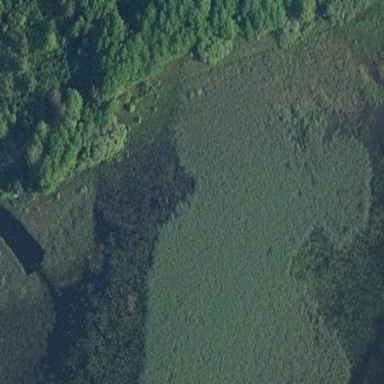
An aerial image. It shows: Reedbed wetland area.